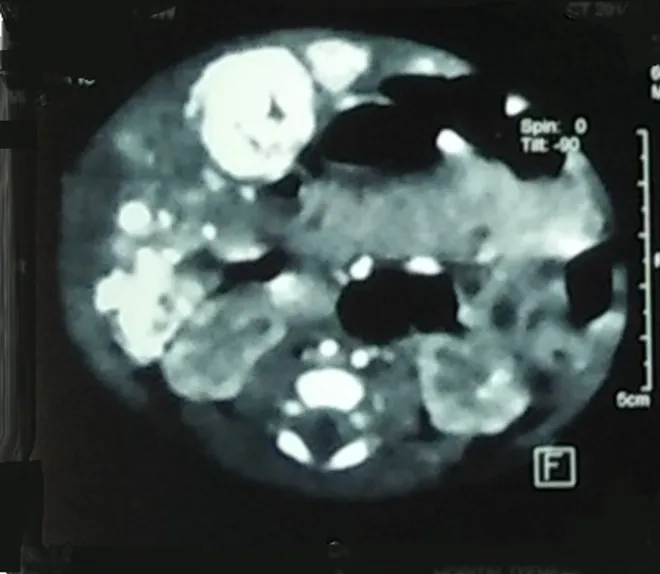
abdominal computed tomography cross-section: hepatic angiomas.
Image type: radiology (ct)